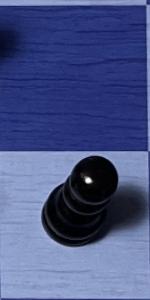
Label: Pawn_Black